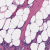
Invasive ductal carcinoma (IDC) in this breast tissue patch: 1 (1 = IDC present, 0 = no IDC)